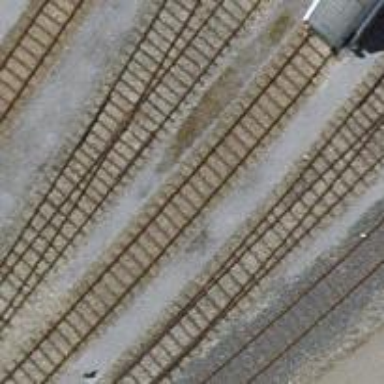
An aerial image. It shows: Railway yard with one track in service.